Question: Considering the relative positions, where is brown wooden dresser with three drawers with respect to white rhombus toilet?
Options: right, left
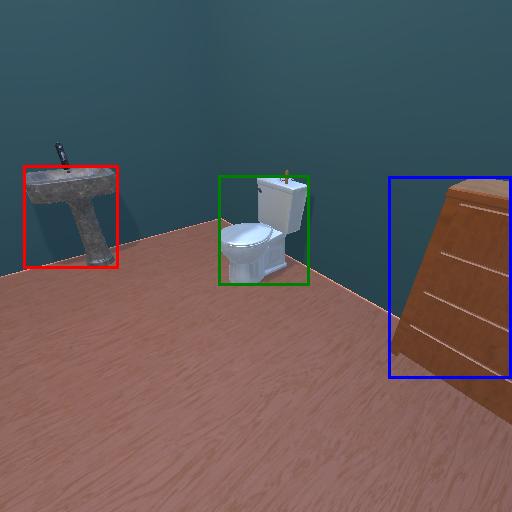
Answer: right